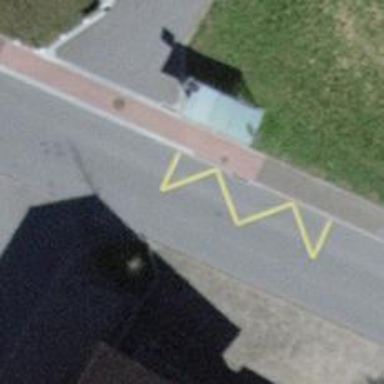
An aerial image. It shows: Public transport stop position.